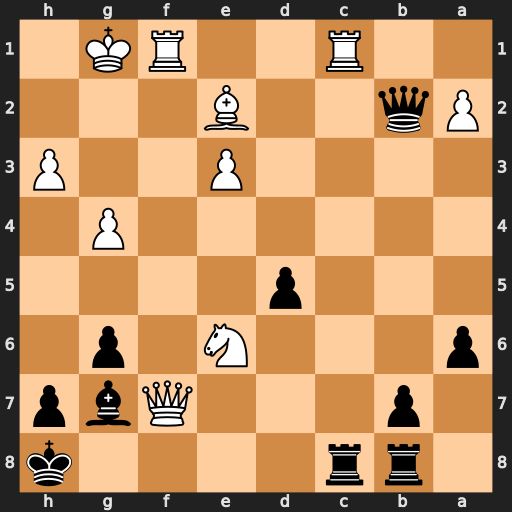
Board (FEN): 1rr4k/1p3Qbp/p3N1p1/3p4/6P1/4P2P/Pq2B3/2R2RK1
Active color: b
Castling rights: -
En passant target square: -
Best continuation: Rxc1 Rxc1 Qxc1+